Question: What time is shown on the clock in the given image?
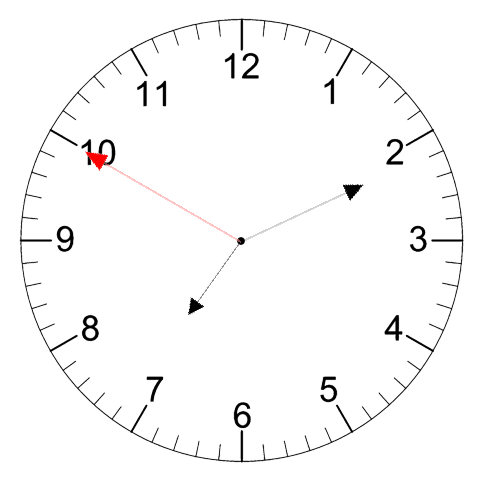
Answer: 07:10:50